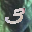
Label: 3